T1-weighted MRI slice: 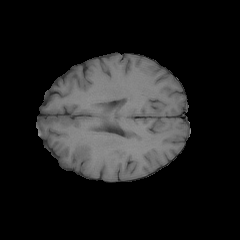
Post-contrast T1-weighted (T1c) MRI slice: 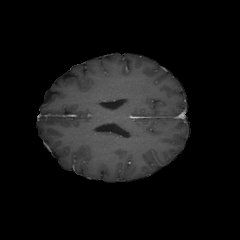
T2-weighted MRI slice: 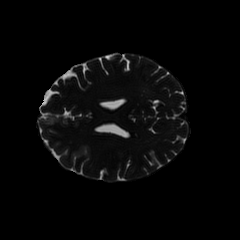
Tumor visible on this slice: yes